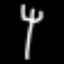
Label: fork